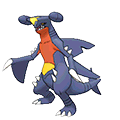
Pok\u00e9mon: garchomp